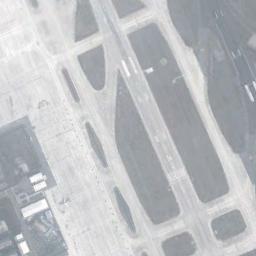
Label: runway